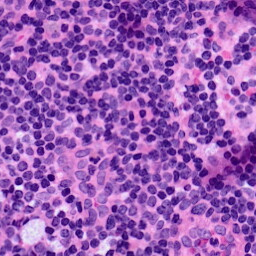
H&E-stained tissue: LymphNode